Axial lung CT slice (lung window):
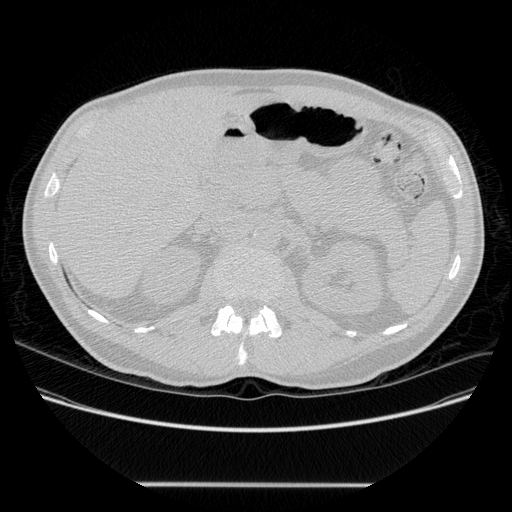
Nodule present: no